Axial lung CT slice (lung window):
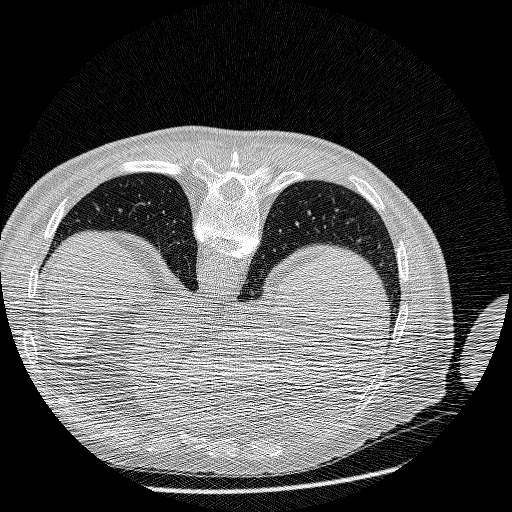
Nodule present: no